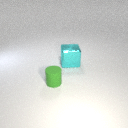
large cyan metal cube behind small green rubber cylinder